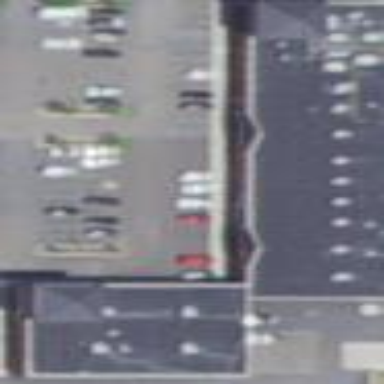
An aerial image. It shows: Retail building.